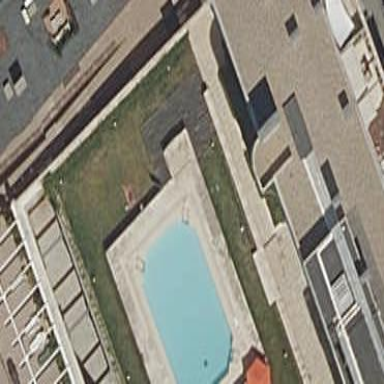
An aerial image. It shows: Swimming pool located in leisure land.